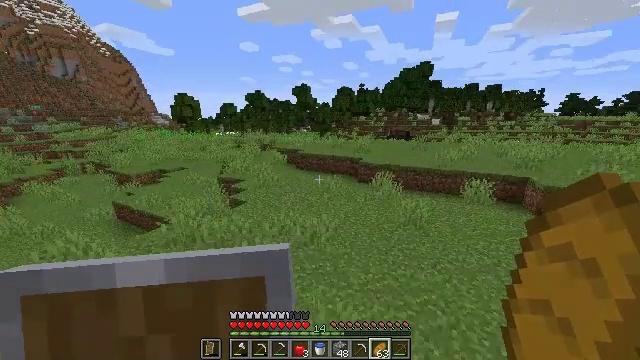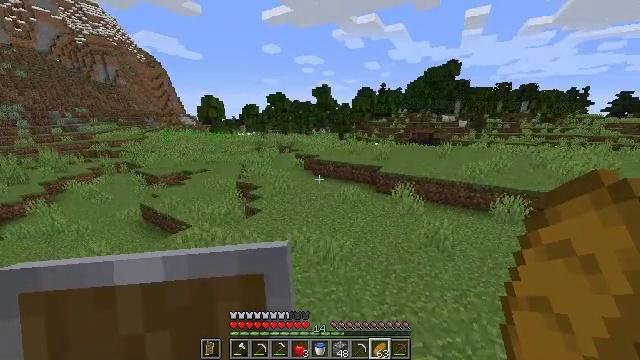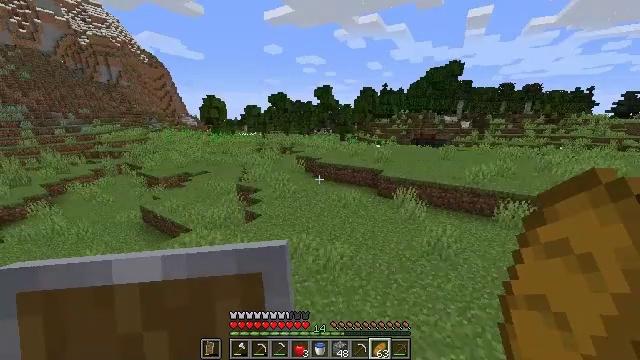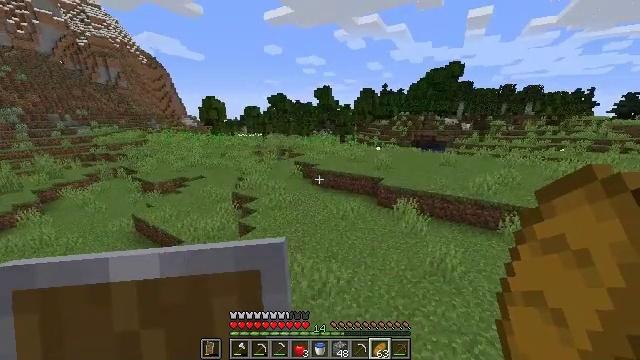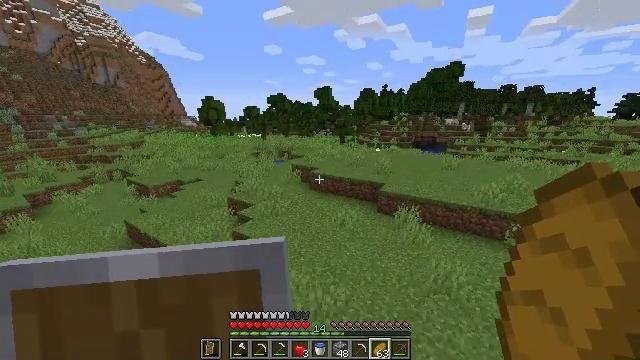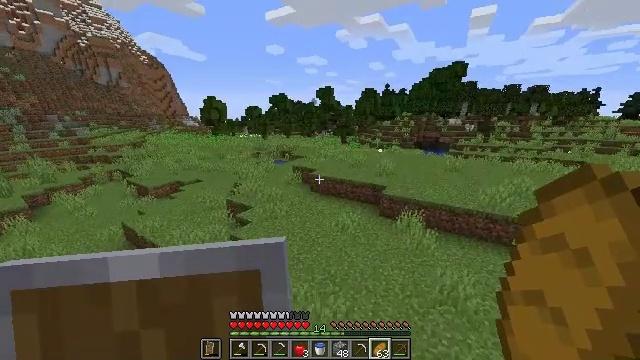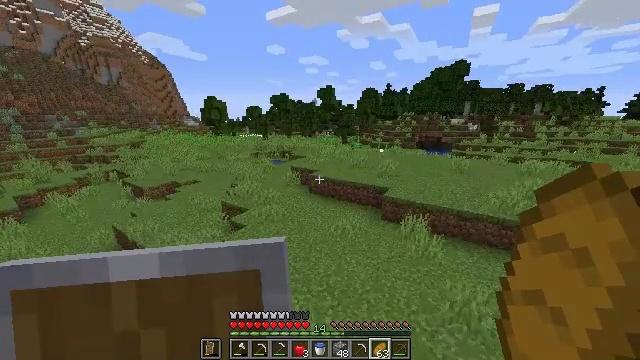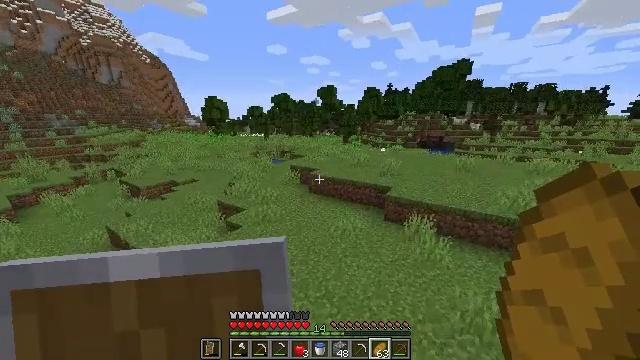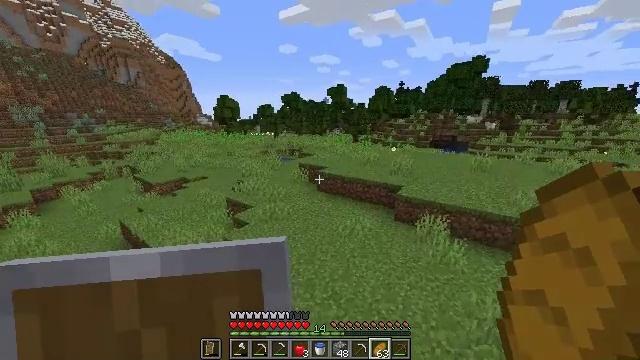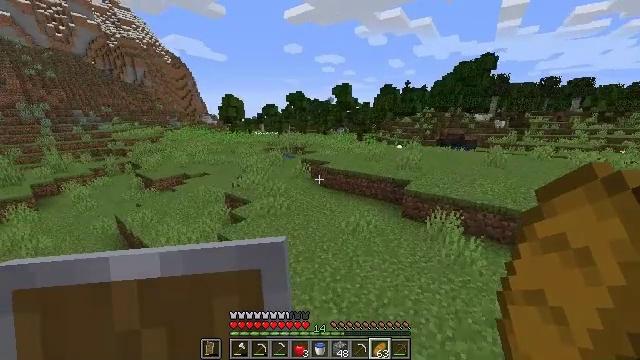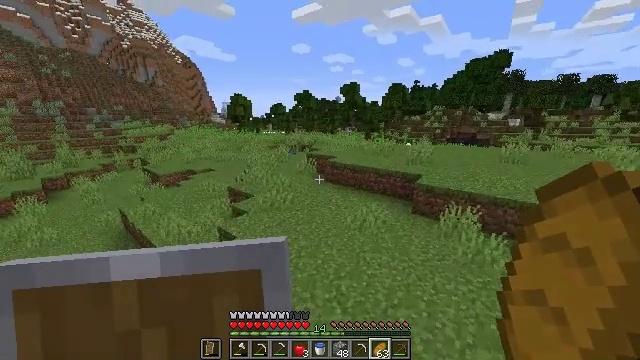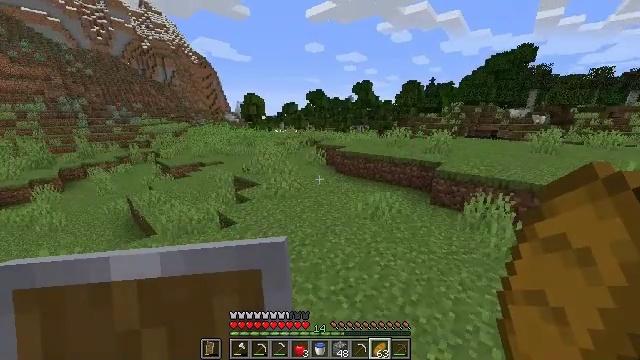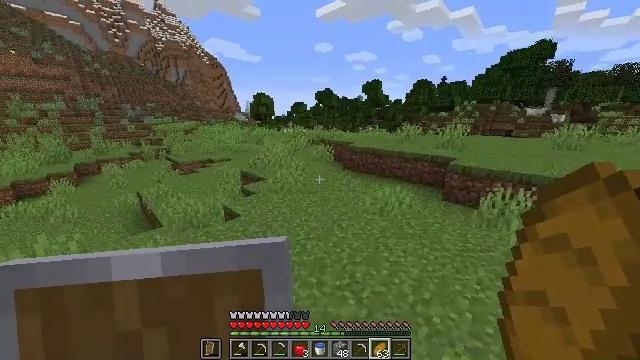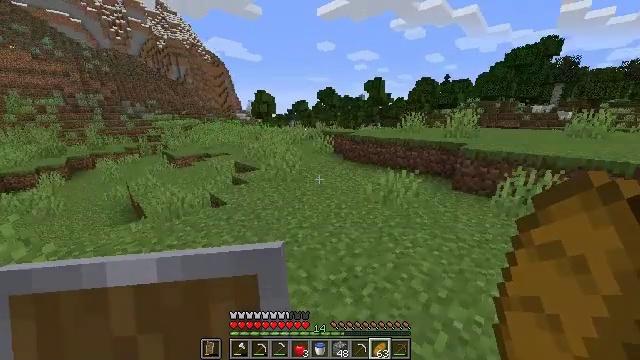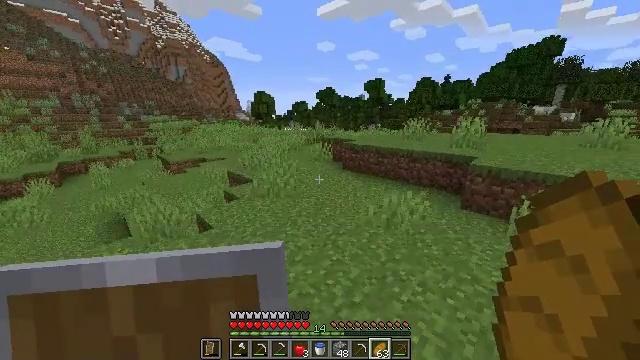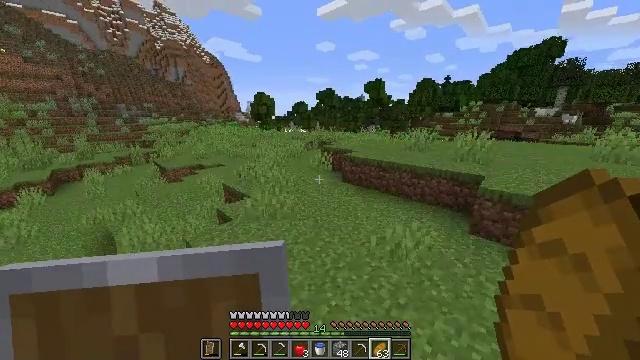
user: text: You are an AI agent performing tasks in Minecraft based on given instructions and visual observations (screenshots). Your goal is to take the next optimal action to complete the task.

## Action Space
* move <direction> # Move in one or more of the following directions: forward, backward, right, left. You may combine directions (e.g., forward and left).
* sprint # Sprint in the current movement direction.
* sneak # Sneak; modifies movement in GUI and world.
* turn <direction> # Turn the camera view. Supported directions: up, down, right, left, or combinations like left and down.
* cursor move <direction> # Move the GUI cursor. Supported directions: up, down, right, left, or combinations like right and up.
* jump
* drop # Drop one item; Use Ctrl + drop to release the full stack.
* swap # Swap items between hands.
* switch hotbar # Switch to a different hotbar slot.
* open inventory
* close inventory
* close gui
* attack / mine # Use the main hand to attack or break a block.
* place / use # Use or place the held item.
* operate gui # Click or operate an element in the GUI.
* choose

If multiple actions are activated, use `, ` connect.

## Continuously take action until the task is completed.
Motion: motion action
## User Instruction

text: Break the hay block to collect it.
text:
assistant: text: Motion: move forward, sprint, turn left, jump
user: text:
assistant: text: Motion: move forward, sprint, jump
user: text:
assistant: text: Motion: move forward, sprint, jump
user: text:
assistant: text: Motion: move forward, sprint, jump
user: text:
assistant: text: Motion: move forward, sprint, jump
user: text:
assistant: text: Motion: move forward, sprint, jump
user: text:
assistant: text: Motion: move forward, sprint, jump
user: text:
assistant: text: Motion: move forward, sprint, turn left, jump
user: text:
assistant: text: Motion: move forward, sprint, turn left, jump
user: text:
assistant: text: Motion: move forward, sprint, turn left, jump
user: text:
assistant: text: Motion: move forward, sprint, turn left, jump
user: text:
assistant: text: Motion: move forward, sprint, turn left, jump
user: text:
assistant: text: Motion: move forward, sprint, jump
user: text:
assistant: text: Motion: move forward, sprint, jump
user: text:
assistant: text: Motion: move forward, sprint, jump
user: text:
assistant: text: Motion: move forward, sprint, turn right and down, jump
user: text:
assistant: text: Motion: move forward, sprint, turn right, jump
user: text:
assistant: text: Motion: move forward, sprint, turn right, jump
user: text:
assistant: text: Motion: move forward, sprint, jump
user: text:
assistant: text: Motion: move forward, sprint, jump
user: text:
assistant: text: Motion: move forward, sprint, jump
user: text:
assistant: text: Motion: move forward, sprint
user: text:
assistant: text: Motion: move forward, sprint
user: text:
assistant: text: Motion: move forward, sprint
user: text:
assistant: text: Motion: move forward, sprint
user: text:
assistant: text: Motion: move forward, sprint
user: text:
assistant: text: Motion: move forward, sprint
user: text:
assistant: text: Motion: move forward, sprint, jump
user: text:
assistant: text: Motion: move forward, sprint, jump
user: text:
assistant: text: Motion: move forward, sprint, jump